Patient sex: F
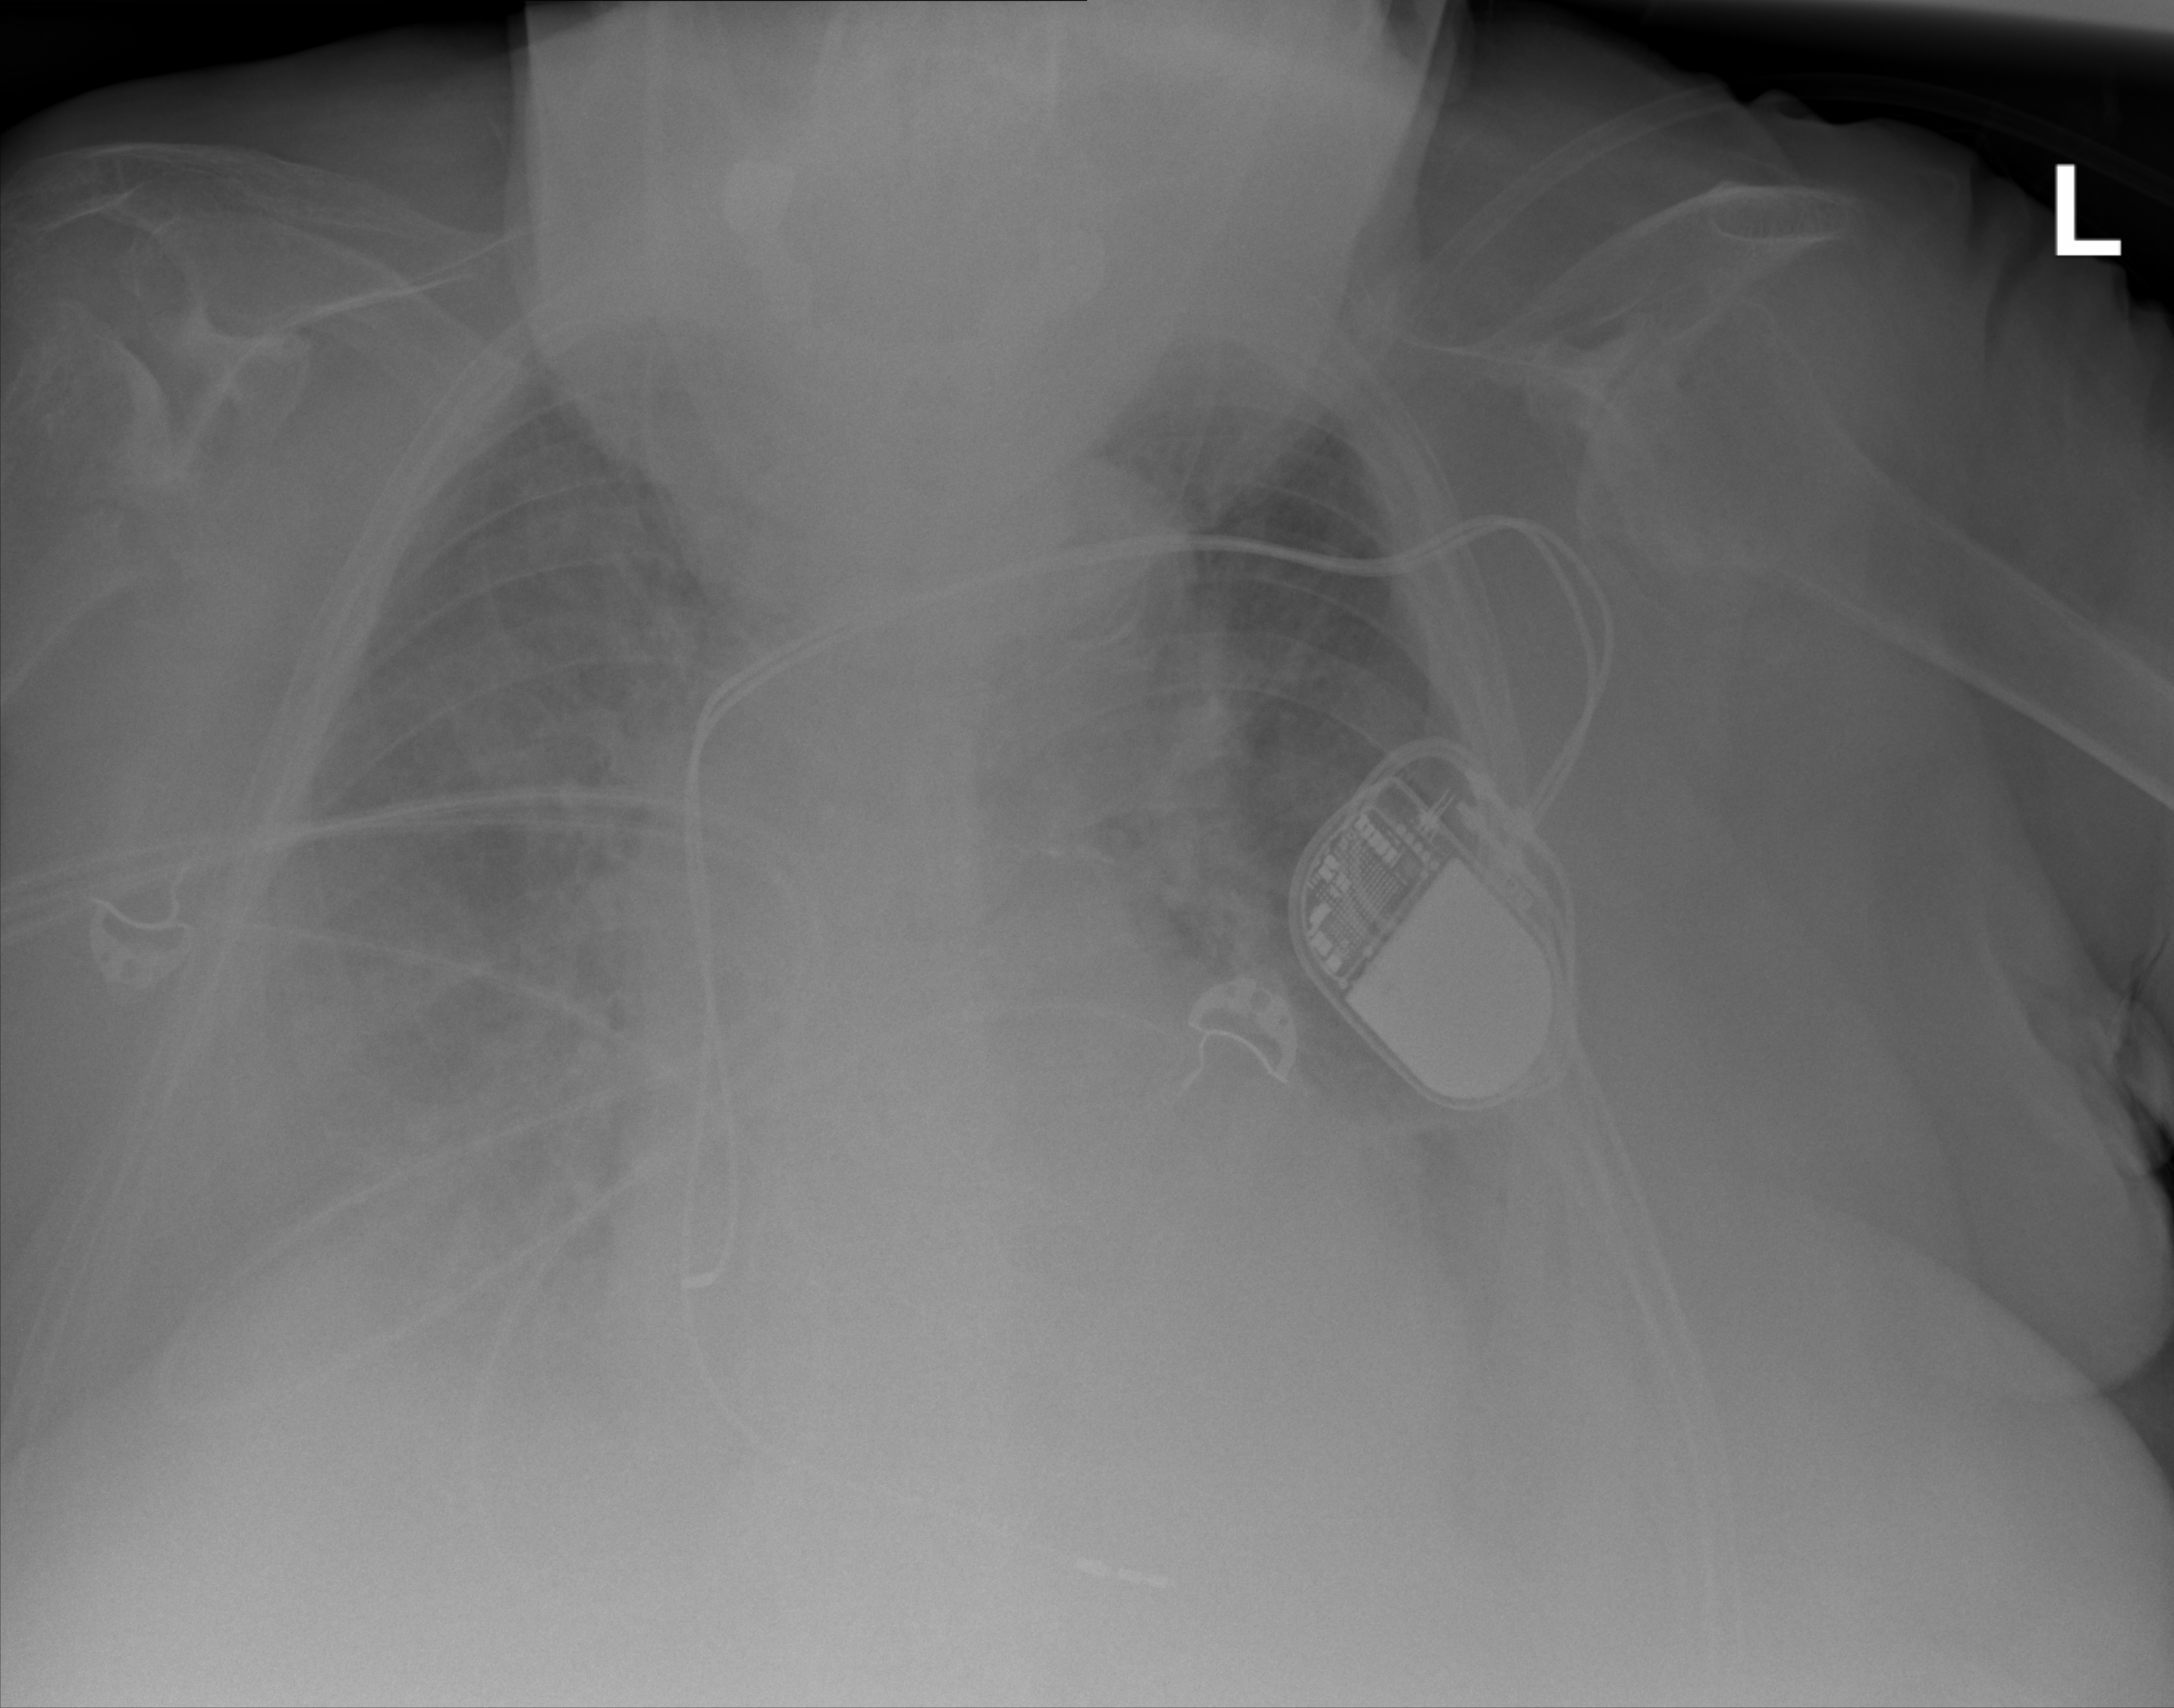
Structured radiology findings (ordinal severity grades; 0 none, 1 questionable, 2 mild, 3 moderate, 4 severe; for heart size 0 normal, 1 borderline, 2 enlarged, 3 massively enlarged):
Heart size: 2
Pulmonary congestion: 0
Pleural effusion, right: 1
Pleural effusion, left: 1
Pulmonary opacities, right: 2
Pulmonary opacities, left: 2
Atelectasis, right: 2
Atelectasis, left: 2